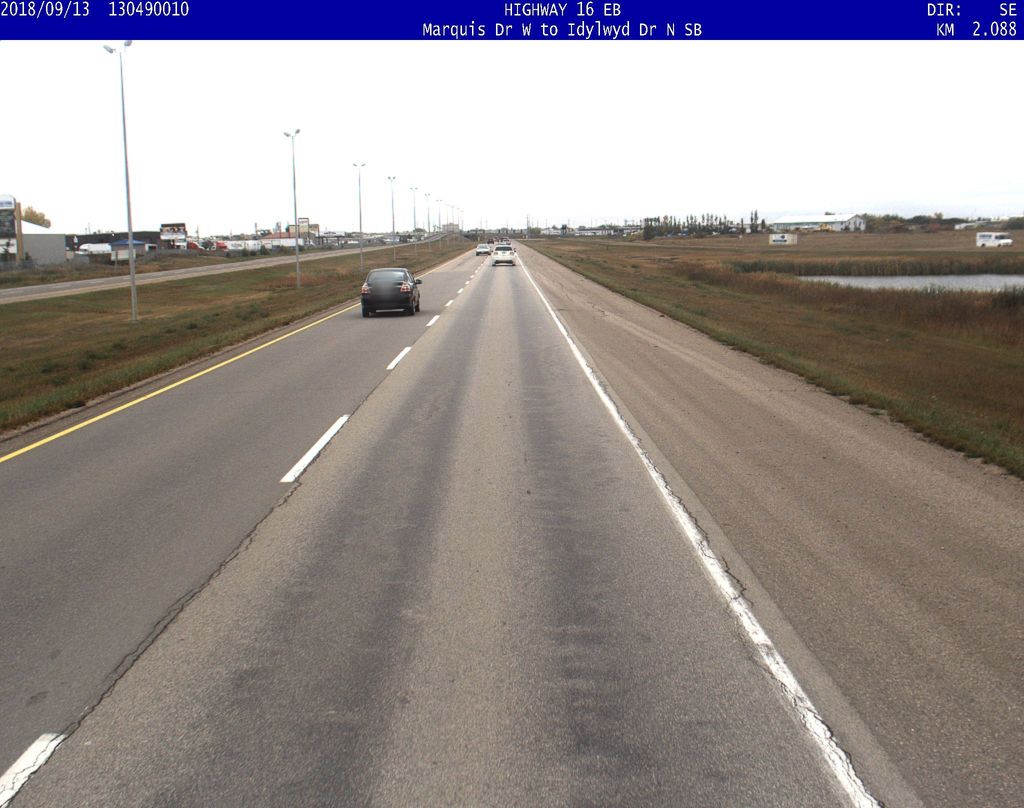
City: saskatoon